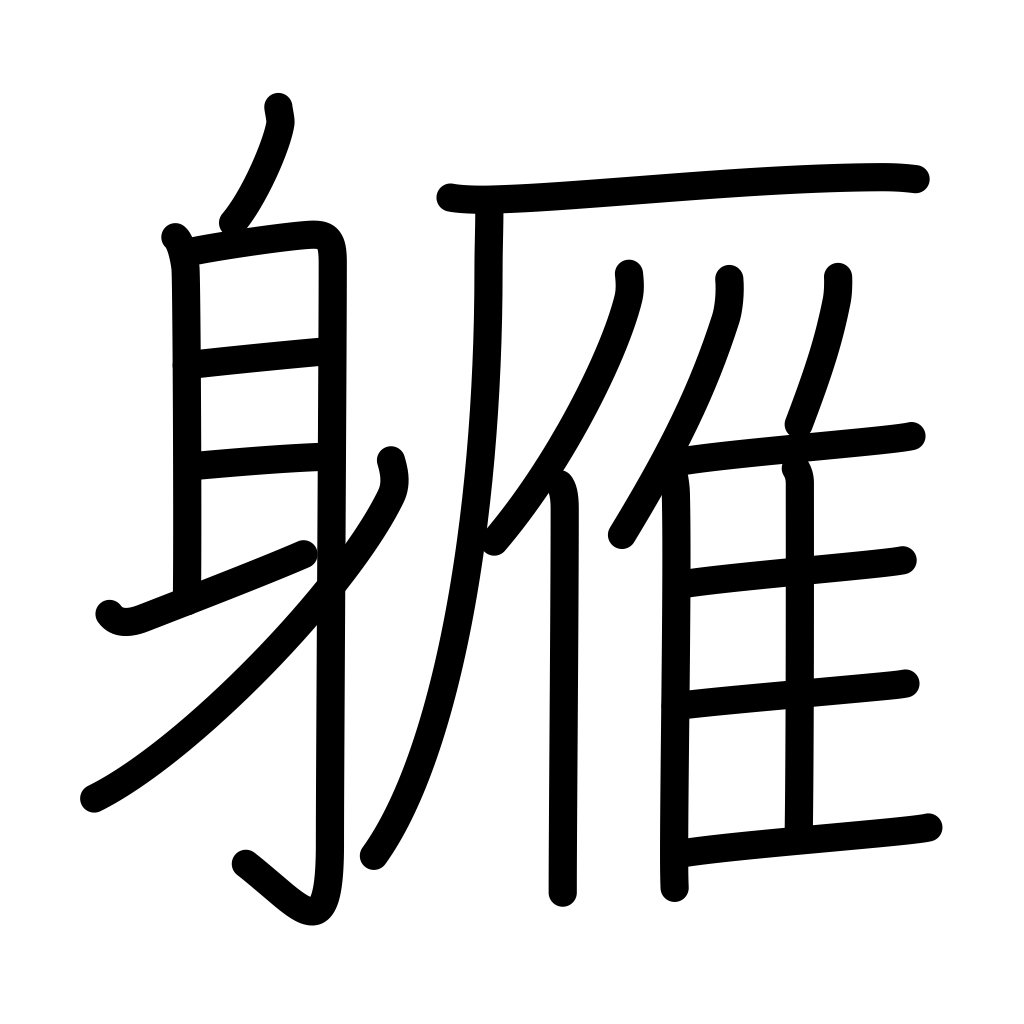
Meaning: soon after, presently, almost, all but, no more than, after all